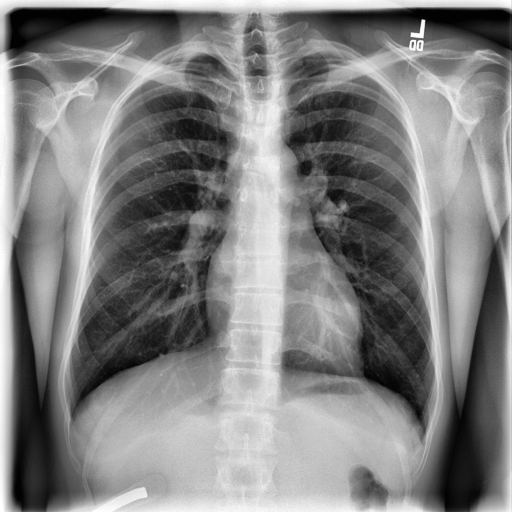
Finding: NORMAL